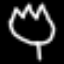
Label: leaf